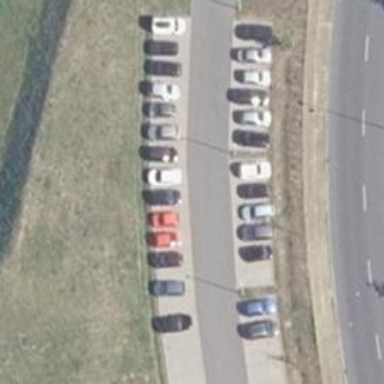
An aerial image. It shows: Road serving as parking aisle.